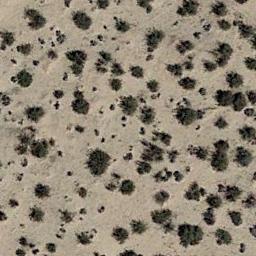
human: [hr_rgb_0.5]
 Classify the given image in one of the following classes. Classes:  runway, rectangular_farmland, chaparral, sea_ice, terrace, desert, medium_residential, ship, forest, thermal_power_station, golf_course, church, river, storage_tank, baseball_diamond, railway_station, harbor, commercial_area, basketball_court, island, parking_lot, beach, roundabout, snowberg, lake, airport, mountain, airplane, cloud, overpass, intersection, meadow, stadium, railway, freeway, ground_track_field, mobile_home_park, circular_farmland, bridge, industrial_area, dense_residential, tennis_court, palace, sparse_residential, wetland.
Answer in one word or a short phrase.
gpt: chaparral